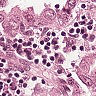
Metastatic tissue present: yes